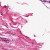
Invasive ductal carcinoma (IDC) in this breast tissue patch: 0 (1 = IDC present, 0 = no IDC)